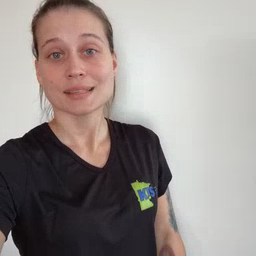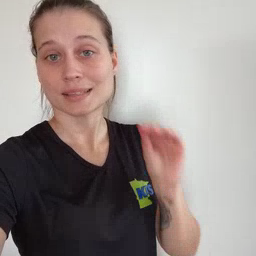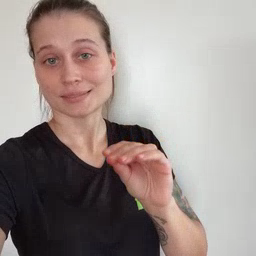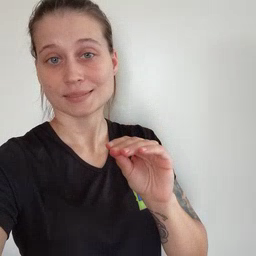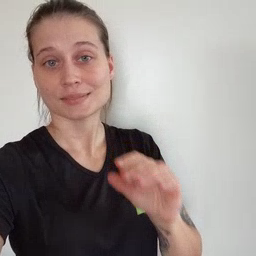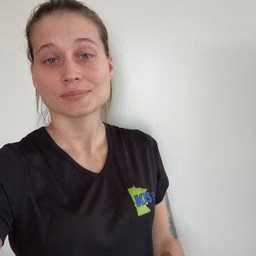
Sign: kiss